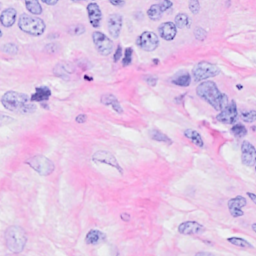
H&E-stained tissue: Breast